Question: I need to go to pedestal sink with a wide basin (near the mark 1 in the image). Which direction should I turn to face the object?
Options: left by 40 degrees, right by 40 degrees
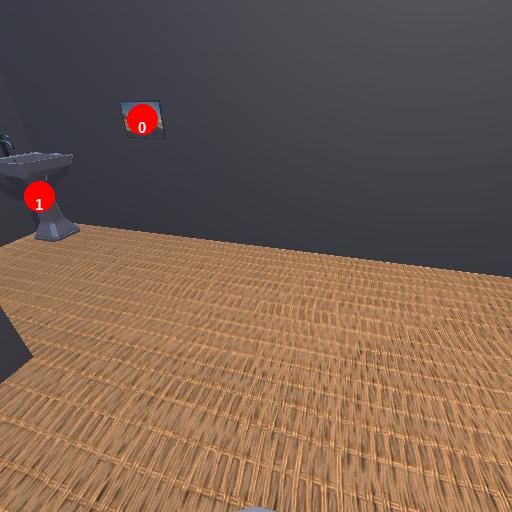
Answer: left by 40 degrees